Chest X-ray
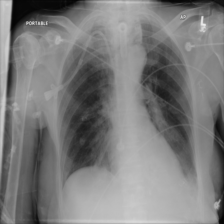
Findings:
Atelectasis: negative
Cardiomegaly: negative
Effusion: positive
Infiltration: negative
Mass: negative
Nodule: positive
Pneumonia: negative
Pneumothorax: negative
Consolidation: positive
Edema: negative
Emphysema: negative
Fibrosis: negative
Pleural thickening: negative
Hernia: negative